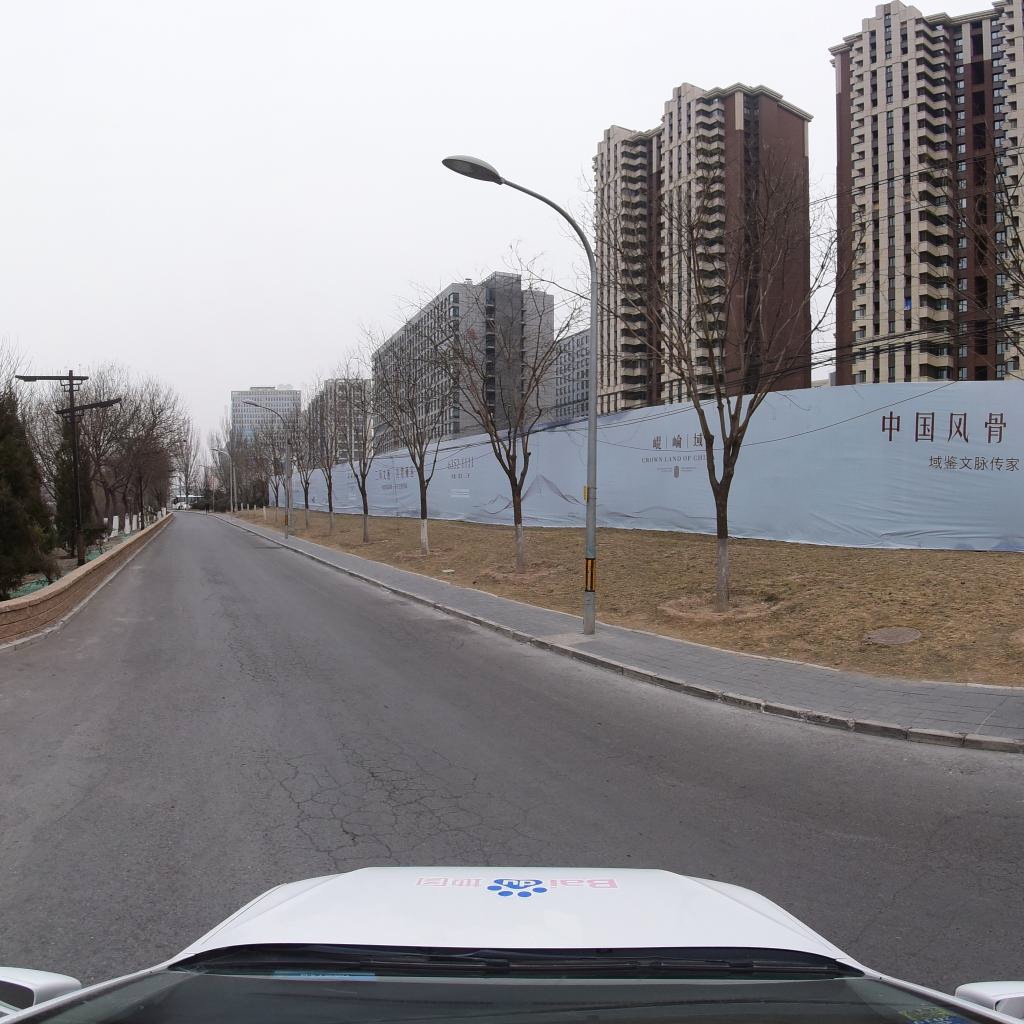
Region: Fengtai
Road damage annotations: longitudinal crack, alligator crack, manhole cover, alligator crack